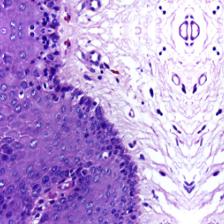
Diagnosis: Normal